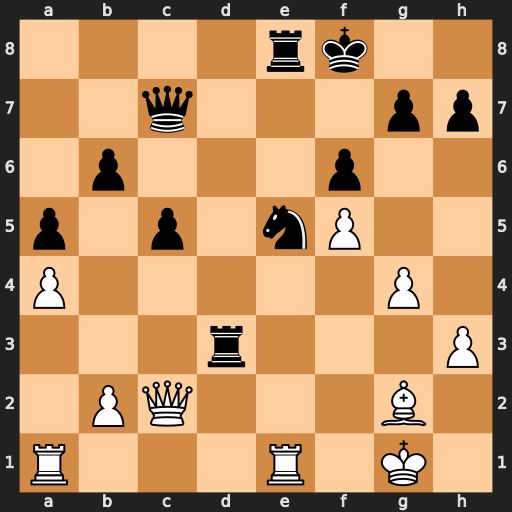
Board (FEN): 4rk2/2q3pp/1p3p2/p1p1nP2/P5P1/3r3P/1PQ3B1/R3R1K1
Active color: w
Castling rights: -
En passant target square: -
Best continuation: Rxe5 Qxe5 Qxd3